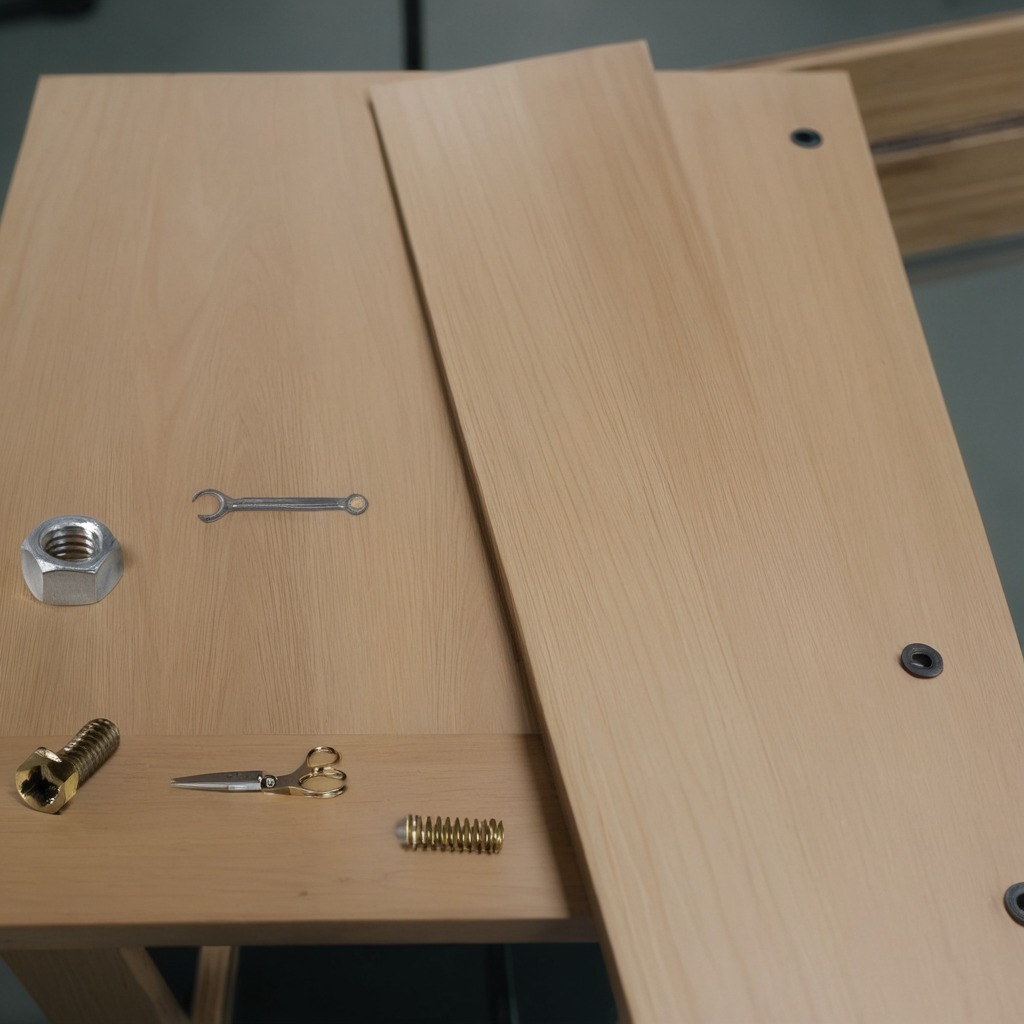
A metal machine screw, a coiled metal spring, a metal nut, a pair of scissors, and a wrench are lying on the workbench.